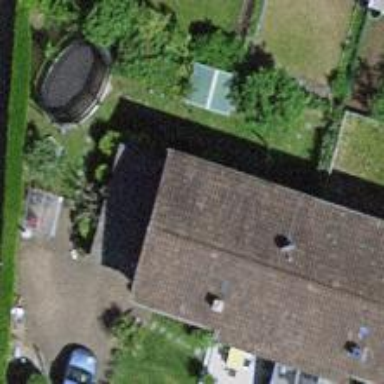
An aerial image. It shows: Semidetached house.